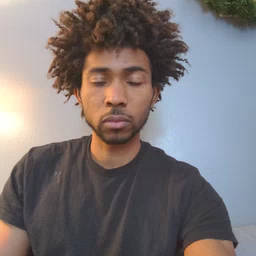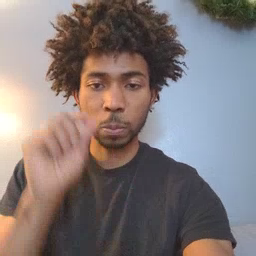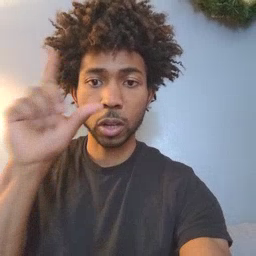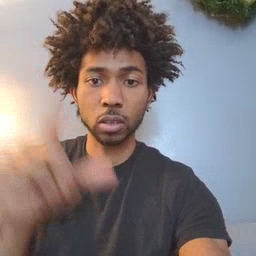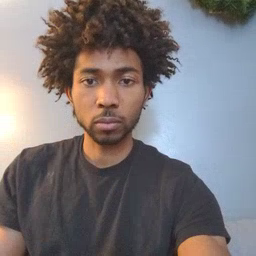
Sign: wake